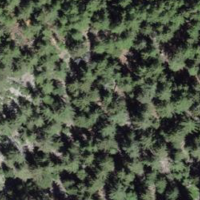
EUNIS habitat code: 43
Species observed at this site:
Nucifraga caryocatactes
Periparus ater